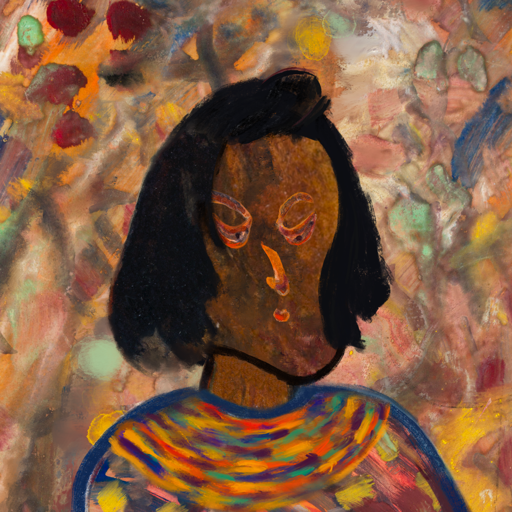
Background: Mother_And_Son_Mother, Head And Neck Side: Mosgoul, Face Side: Hypocrite, Bust: Mother_And_Son_Mother, Hair Side: Mosgoul, Head Accessory: Blank, Second Necklace: An_Impression_2, Necklace: Blank, Baby: Blank